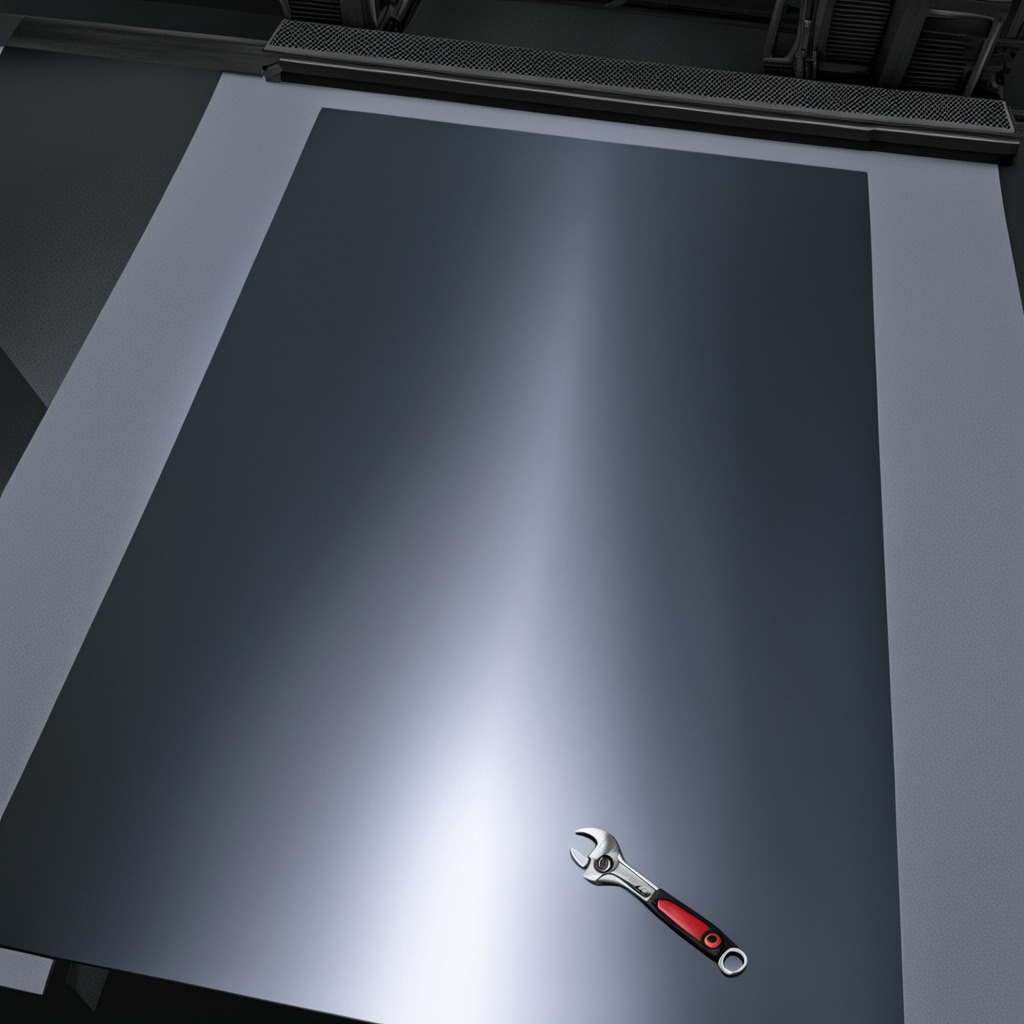
An wrench is lying on the clean empty table in the evening.